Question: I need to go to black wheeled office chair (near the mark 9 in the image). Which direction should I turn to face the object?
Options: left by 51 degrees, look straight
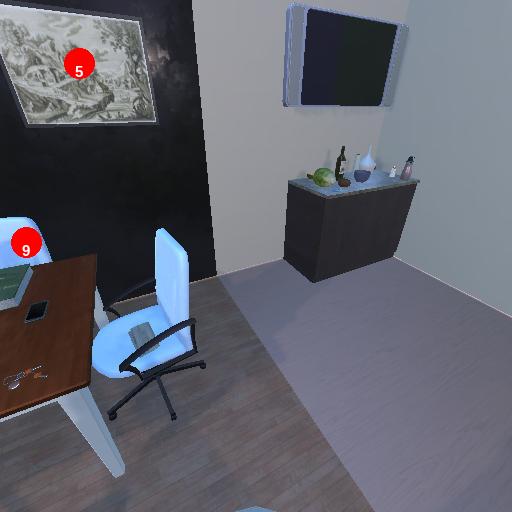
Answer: left by 51 degrees